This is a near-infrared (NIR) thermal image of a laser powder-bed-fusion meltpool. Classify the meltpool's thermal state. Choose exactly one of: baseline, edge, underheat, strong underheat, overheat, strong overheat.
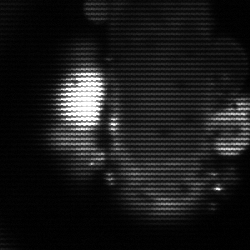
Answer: strong underheat